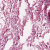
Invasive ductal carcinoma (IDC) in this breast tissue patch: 1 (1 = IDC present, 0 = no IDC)